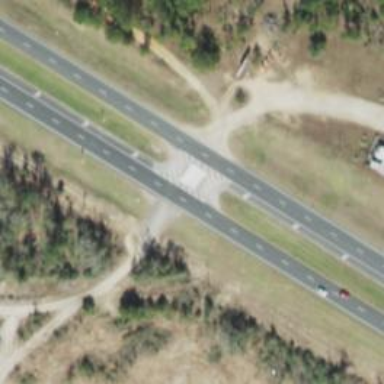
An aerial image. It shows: Trunk link highway.